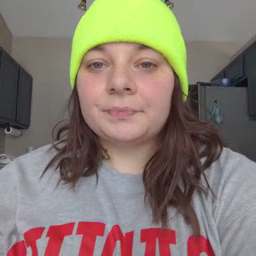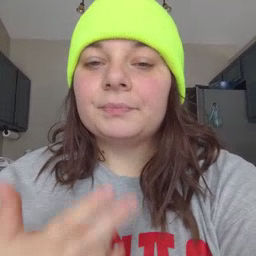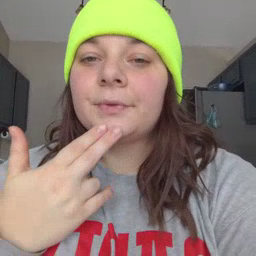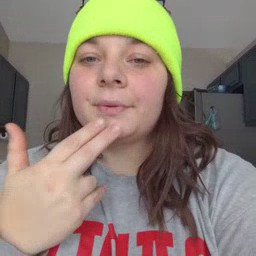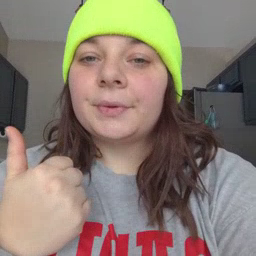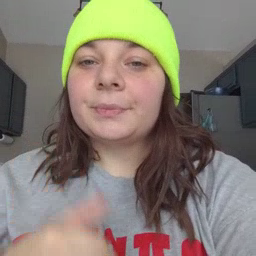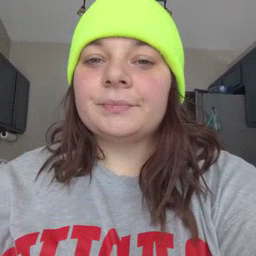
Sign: cute